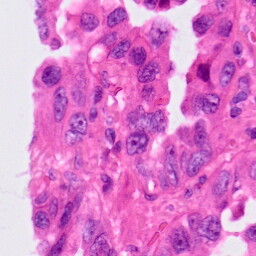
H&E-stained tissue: Lung